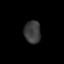
Tissue: lung
Cell type: Epithelial cells
Senescence score: 0.2174
Nuclear area (px): 365
Mean DAPI intensity: 58.805